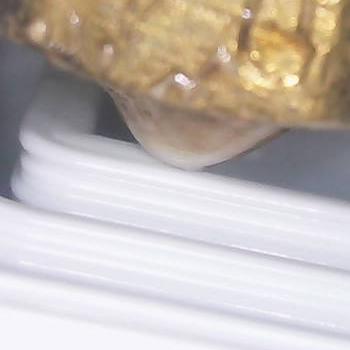
Flow rate: 168%